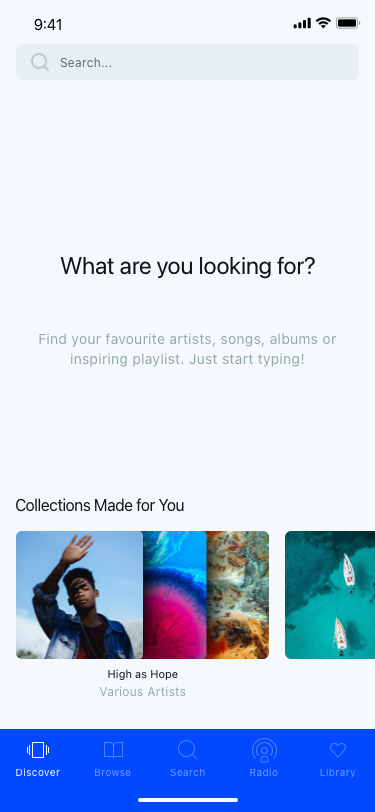
Text in this UI design:
What are you looking for?
Find your favourite artists, songs, albums or inspiring playlist. Just start typing!
Collections Made for You